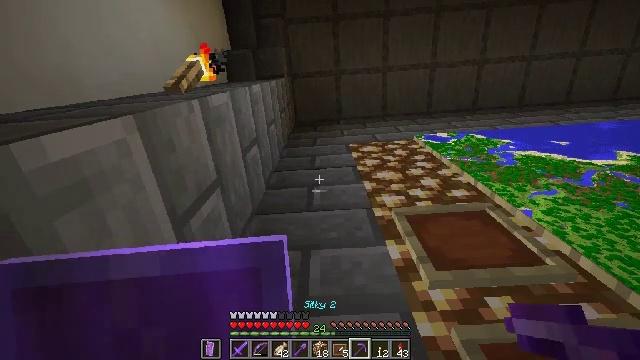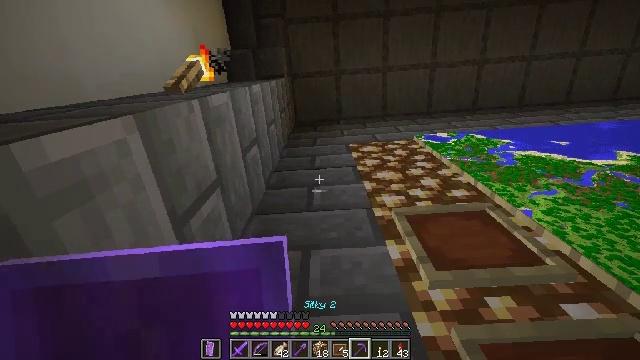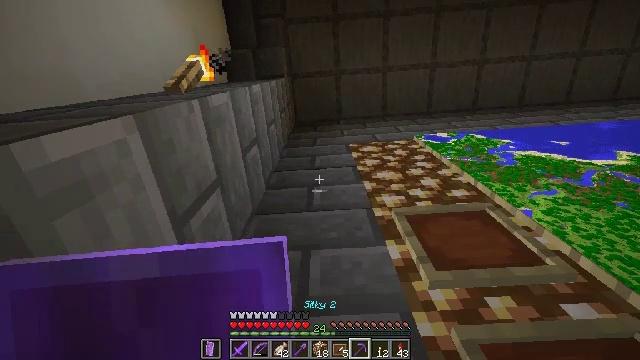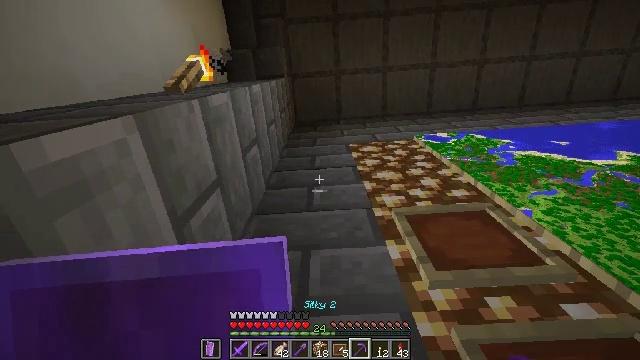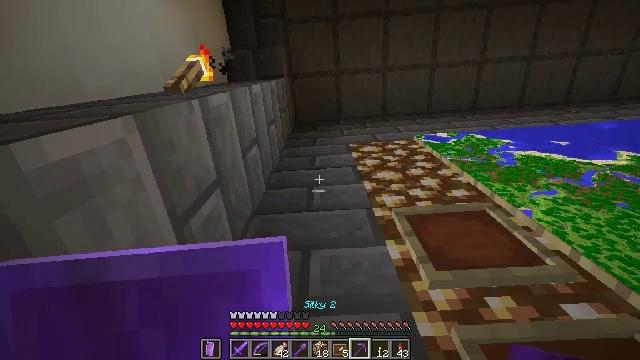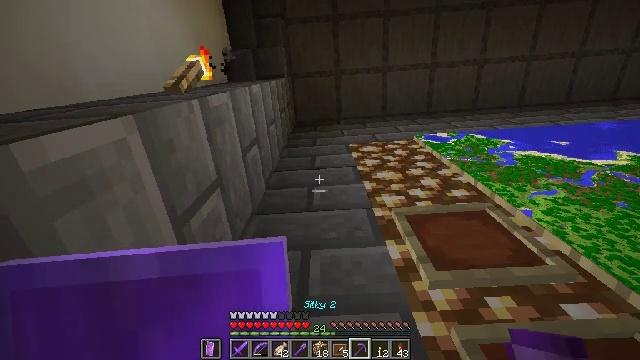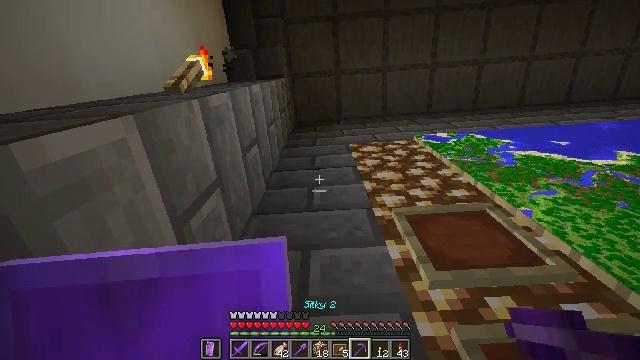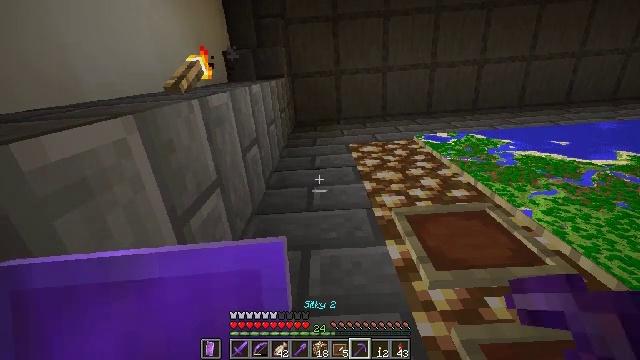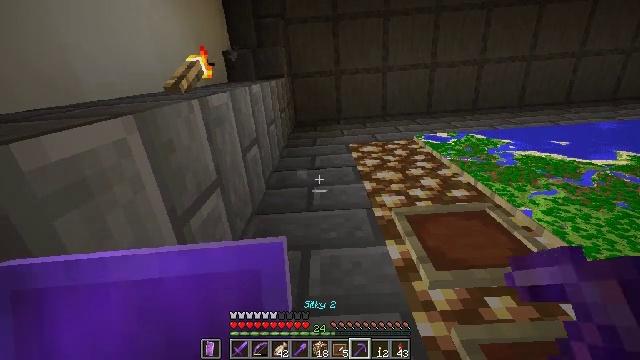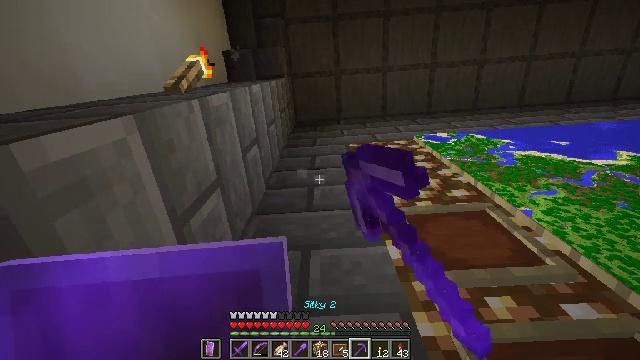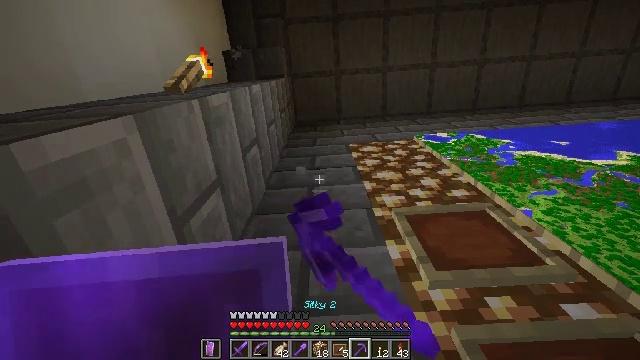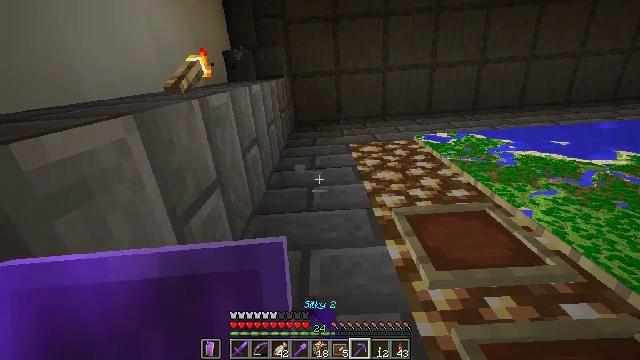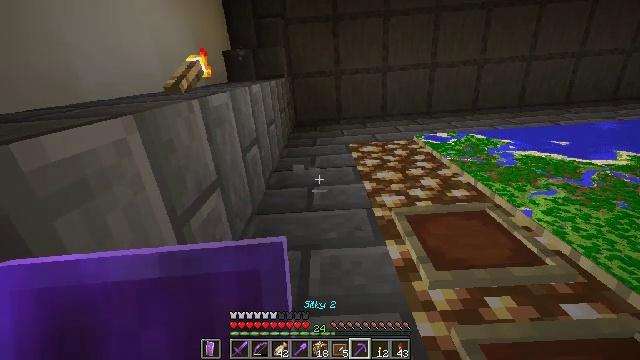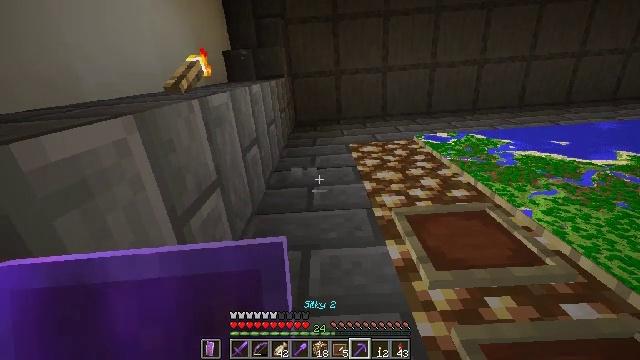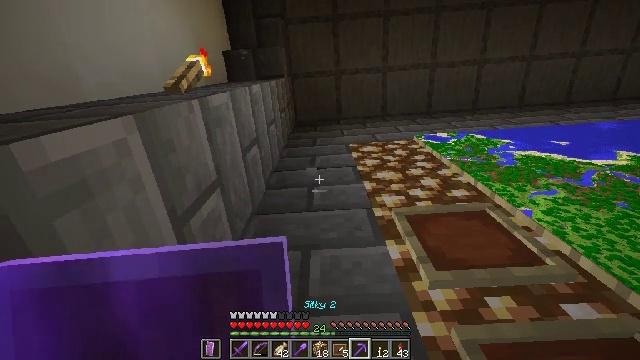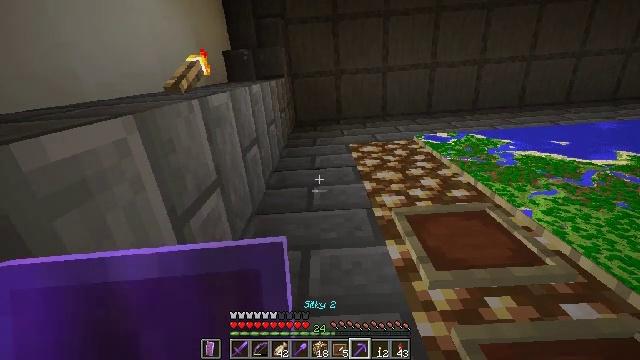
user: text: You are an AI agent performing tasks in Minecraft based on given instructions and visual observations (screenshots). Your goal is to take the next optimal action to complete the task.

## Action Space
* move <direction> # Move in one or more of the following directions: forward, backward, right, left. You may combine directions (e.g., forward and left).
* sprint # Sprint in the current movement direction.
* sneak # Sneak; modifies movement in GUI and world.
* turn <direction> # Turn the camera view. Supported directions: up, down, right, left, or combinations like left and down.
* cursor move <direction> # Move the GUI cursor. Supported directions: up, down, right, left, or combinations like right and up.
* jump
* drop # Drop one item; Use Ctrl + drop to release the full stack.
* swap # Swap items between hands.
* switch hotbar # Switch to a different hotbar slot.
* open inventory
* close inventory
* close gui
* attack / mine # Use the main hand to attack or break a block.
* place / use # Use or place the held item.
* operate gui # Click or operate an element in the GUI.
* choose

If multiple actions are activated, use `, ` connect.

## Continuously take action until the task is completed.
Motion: motion action
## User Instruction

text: Get stone bricks for construction purposes.
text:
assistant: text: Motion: no_op
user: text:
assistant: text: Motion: no_op
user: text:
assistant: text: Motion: no_op
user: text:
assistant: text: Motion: no_op
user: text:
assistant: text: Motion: no_op
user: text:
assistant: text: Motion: no_op
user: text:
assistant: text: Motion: no_op
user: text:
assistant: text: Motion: attack / mine
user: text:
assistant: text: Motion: attack / mine
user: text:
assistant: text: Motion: no_op
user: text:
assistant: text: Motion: no_op
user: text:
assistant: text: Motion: no_op
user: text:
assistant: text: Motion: no_op
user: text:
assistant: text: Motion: no_op
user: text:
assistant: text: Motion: no_op
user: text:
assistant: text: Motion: no_op
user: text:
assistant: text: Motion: no_op
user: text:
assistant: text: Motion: attack / mine
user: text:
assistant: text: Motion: attack / mine
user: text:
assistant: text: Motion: attack / mine
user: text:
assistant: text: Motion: attack / mine
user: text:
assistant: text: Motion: no_op
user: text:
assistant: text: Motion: no_op
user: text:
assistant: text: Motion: no_op
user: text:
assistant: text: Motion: no_op
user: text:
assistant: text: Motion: no_op
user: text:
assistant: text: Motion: no_op
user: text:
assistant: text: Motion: no_op
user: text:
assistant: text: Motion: no_op
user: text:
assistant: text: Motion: no_op